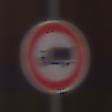
Verkehrszeichen: VerbotFuerKraftfahrzeugeUeberDreiKommaFuenfTonnen
Umgebung: Outdoor, Special
Tageszeit: MorningAfternoon
Wetter: PartlyCloudy
Licht: Natural
Jahreszeit: NotSpecified
Kontrast: HighContrast